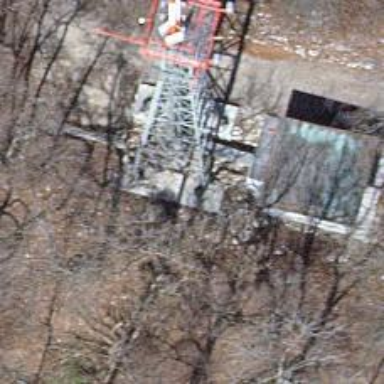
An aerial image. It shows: Communication mast tower.